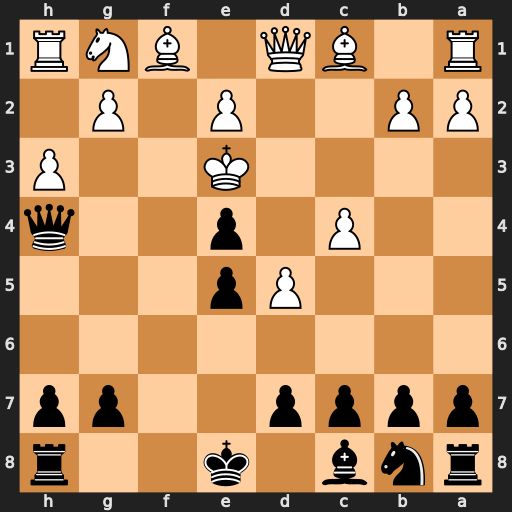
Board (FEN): rnb1k2r/pppp2pp/8/3Pp3/2P1p2q/4K2P/PP2P1P1/R1BQ1BNR
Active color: b
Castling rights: kq
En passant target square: -
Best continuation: Qf4#